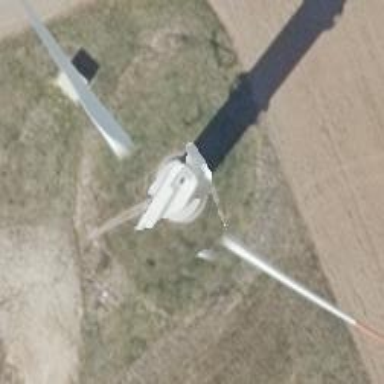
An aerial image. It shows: Wind turbine generator that utilizes wind as its source for generating electricity. It is of the horizontal axis type.